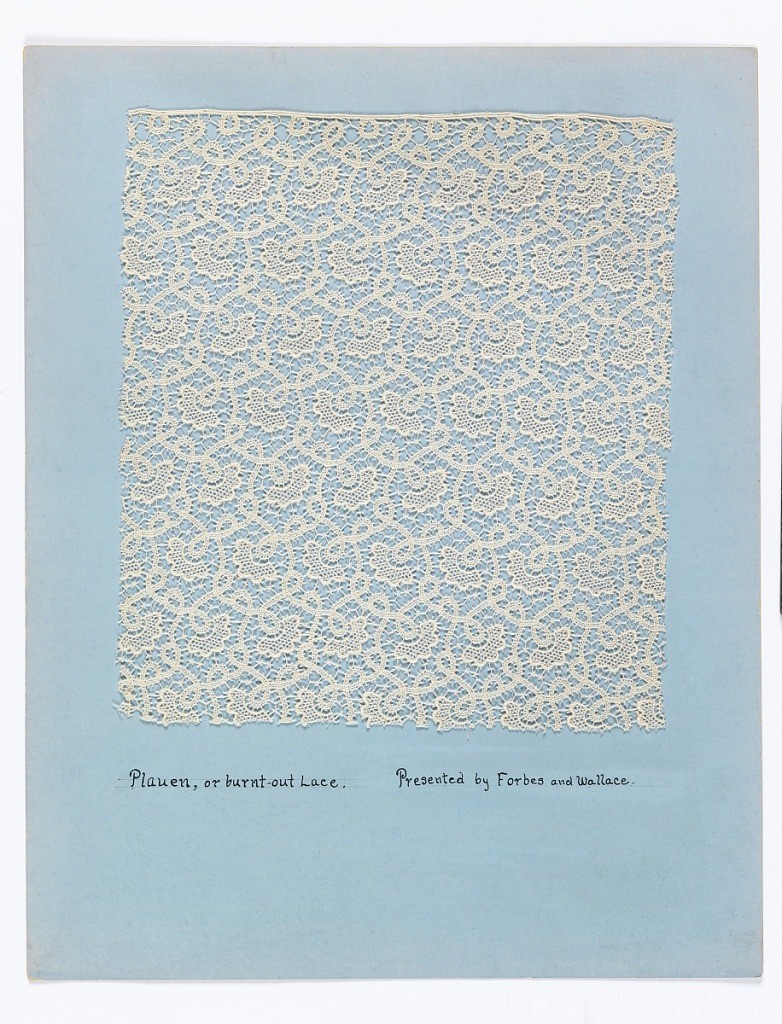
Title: Sample
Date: ca. 1910
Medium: cardboard, linen Technique: embroidered on dissolvable substrate (chemical lace), mounted on cardboard Label: linen embroidered on dissolvable substrate, mounted on cardboard
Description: Sample of burn-out or chemical lace mounted on board. In ink, Plauen or burnt-out lace Presented by Forbes and Wallace. Overall stylized floral with curving vine.